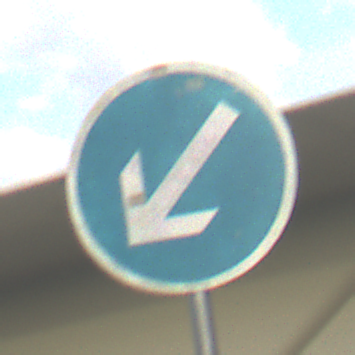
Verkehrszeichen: VorgeschriebeneVorbeifahrtLinks
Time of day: MorningAfternoon
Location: Outdoor (Suburban)
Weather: PartlyCloudy
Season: NotSpecified
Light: Natural